Question: I want to make a custom design for my magento store like this :

How can I proceed to do that, specially for the products from category1 and category2, I want there a new header for this list, with a little images, not like the standard category grid...
Thanks a lot for help;
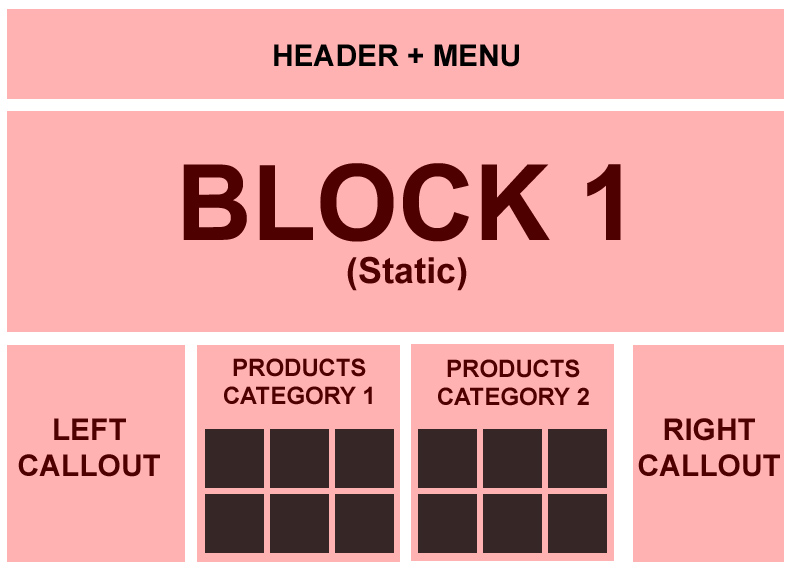
Answer: - - - Edit Layout Update XML'''
<block type="cms/block" name="block1_static">
<action method="setBlockId"><id>cms_block1-static</id></action>
</block>
<block type="page/html_wrapper" name="left.callout.wrapper" translate="label">
<action method="setElementId"><value>hompage-left-callout</value></action>
<block type="core/template" name="left.callout" template="callouts/right_col.phtml">
<action method="setImgSrc"><src>images/media/left_banner_1.gif</src></action>
</block>
</block>
<block type="page/html_wrapper" name="center.wrapper" translate="label">
<action method="setElementId"><value>hompage-center</value></action>
<block type="catalog/product_new" name="home.catalog.product.new" alias="product_new" template="catalog/product/new.phtml" after="cms_page"><action method="addPriceBlockType"><type>bundle</type><block>bundle/catalog_product_price</block><template>bundle/catalog/product/price.phtml</template></action></block>
<block type="reports/product_viewed" name="home.reports.product.viewed" alias="product_viewed" template="reports/home_product_viewed.phtml" after="product_new"><action method="addPriceBlockType"><type>bundle</type><block>bundle/catalog_product_price</block><template>bundle/catalog/product/price.phtml</template></action></block>
</block>
<block type="page/html_wrapper" name="right.callout.wrapper" translate="label">
<action method="setElementId"><value>hompage-right-callout</value></action>
<block type="core/template" name="right.callout" template="callouts/right_col.phtml">
<action method="setImgSrc"><src>images/media/right_banner_1.gif</src></action>
</block>
</block>
'''
There is two blocks for example - viewed products and new products. There is not default block to show products from specific category in Magento. You should create this block and template for it and use this block at place of examples block.
Position of blocks you may align with css. Each block will be wrapped with div with specific ID. ElementId and ElementClass you may set wrapper block.